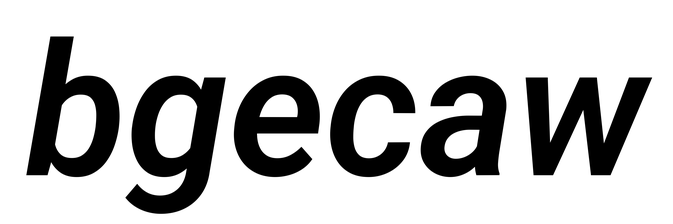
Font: Roboto-Italic_SemiBold_Italic